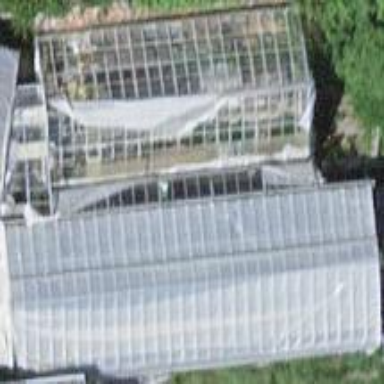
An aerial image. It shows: Greenhouse.